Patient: sex F, age 75
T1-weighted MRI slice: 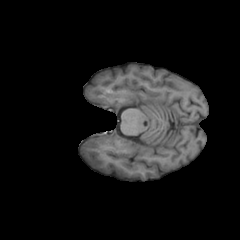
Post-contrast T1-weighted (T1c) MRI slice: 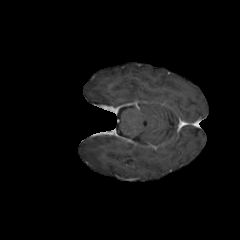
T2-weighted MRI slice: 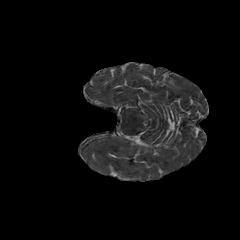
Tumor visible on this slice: no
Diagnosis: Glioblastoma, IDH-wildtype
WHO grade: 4